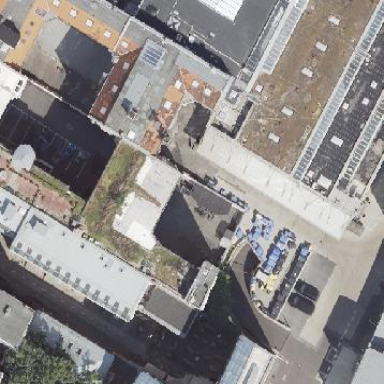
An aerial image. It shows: View of roof of building.